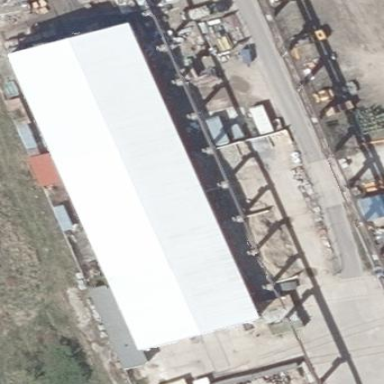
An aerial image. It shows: Warehouse.